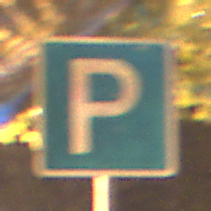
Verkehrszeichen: Parken
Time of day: Night
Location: Outdoor (Urban)
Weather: PartlyCloudy
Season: NotSpecified
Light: Artificial